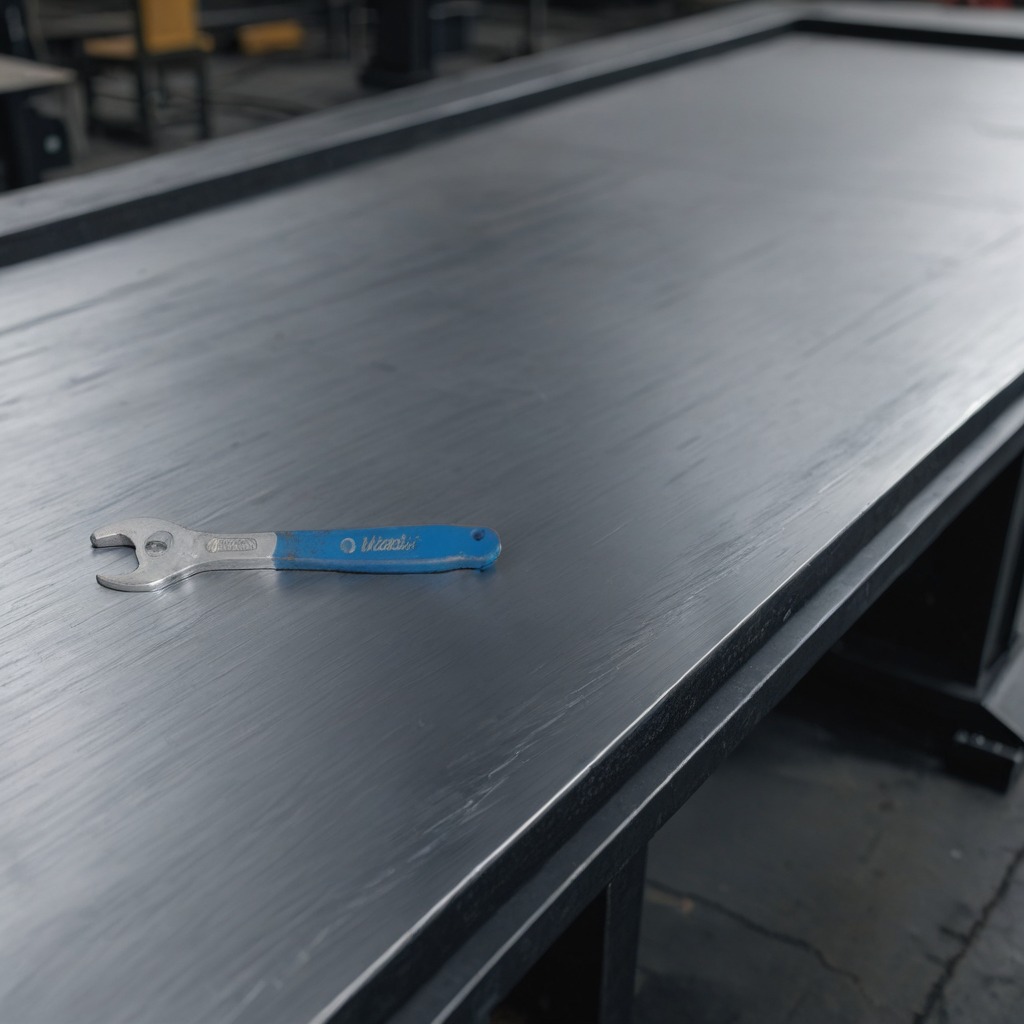
An wrench is lying on the cold steel table in a mining workshop.